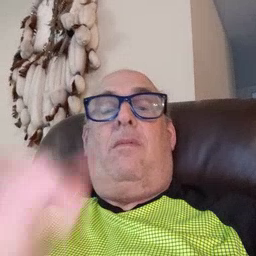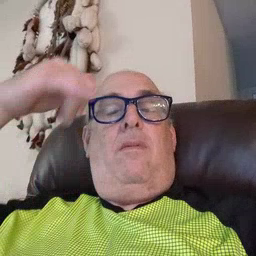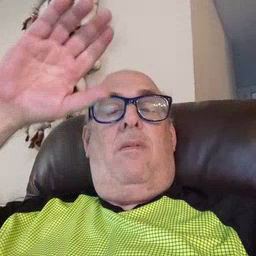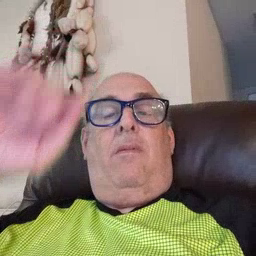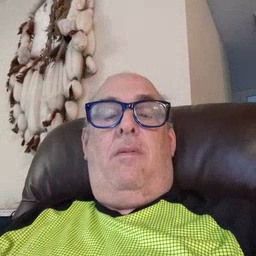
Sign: cowboy